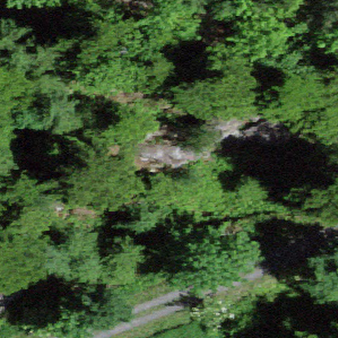
Label: bouldering_area